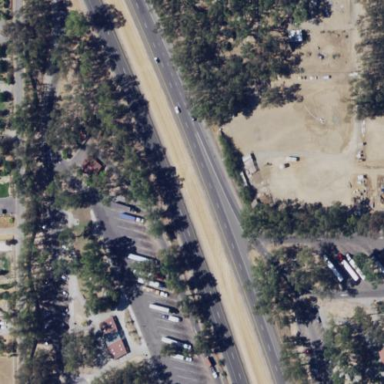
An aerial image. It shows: Rest area on the road with picnic tables.